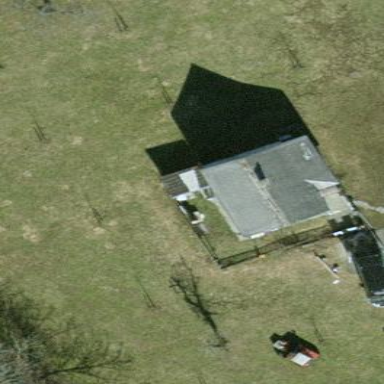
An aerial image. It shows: Simple house.